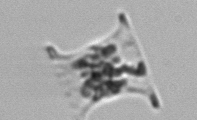
Label: Eucampia